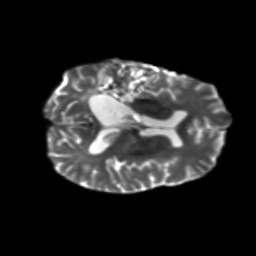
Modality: T2w
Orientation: axial
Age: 49
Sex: male
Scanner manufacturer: siemens
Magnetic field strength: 3 T
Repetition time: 5.25 s
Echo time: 0.08 s